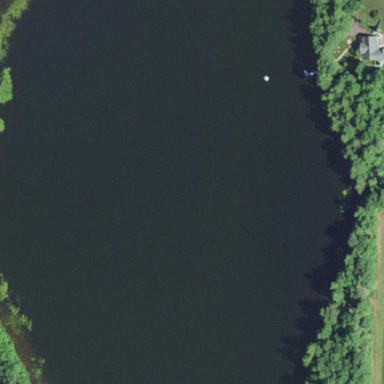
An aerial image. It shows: Beautiful lake surrounded by nature.